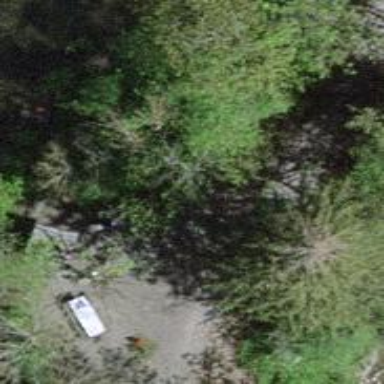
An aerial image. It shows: Picnic site with barbecue facilities available.